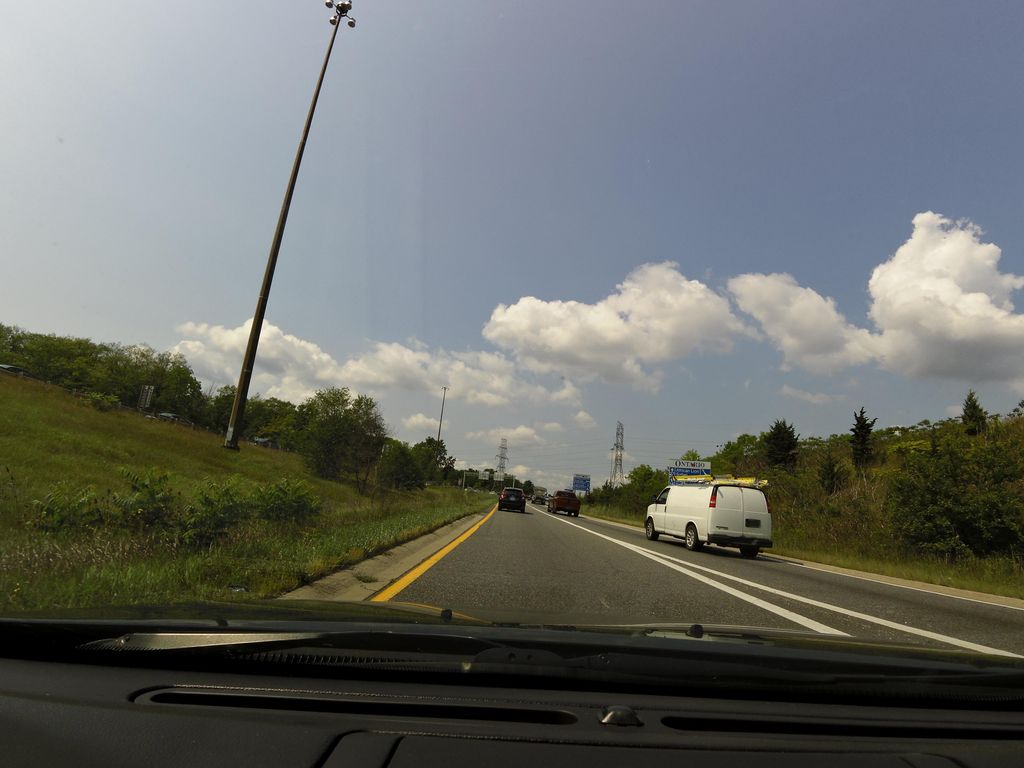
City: hamilton